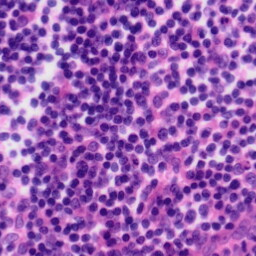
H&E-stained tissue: Tonsil